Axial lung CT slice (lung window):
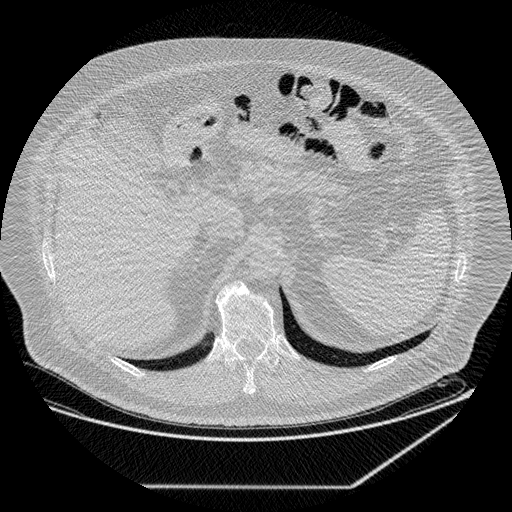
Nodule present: no